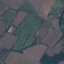
Land use / land cover class: Pasture